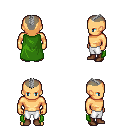
a pixel art fantasy rpg character, male body template, human, tanned skin, green cape, white pants, gray short mohawk hairstyle, brown shoes, four views (front, back, left, right), 2x2 character sprite sheet, small pixel art, hard edges, no anti-aliasing